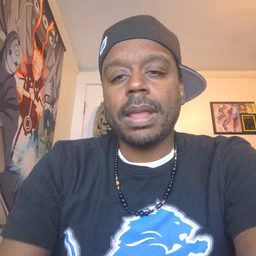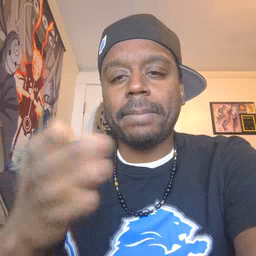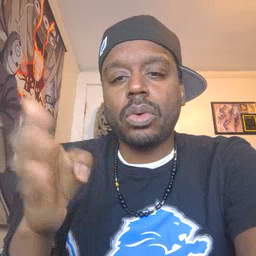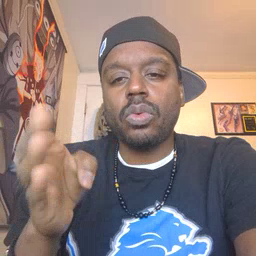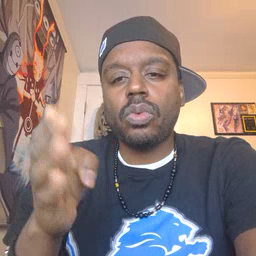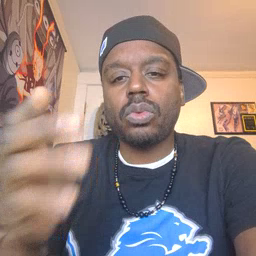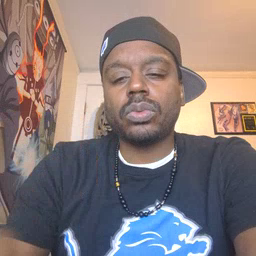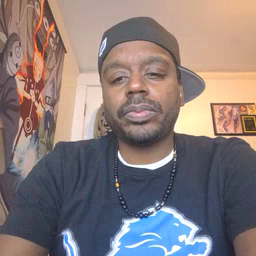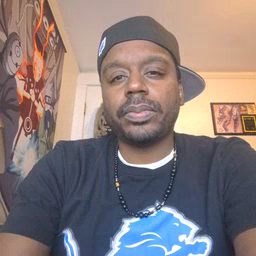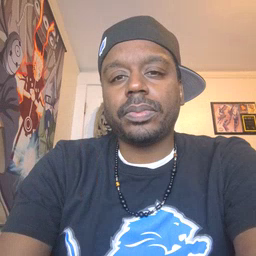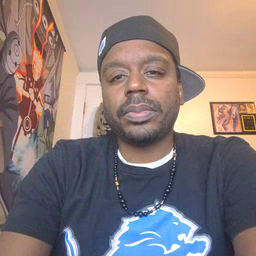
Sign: blue